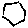
Label: hexagon